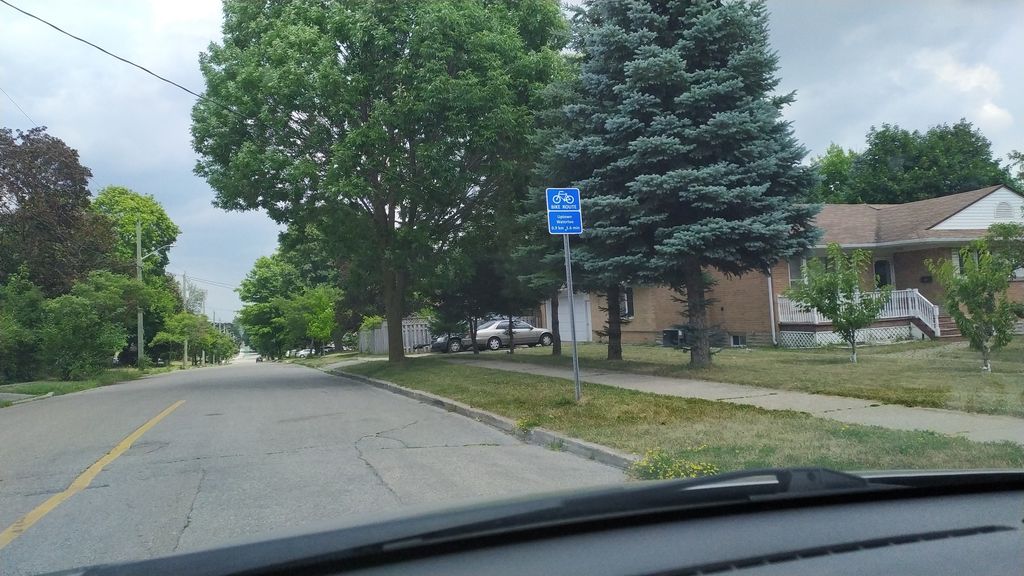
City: kitchener-waterloo